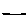
Label: line